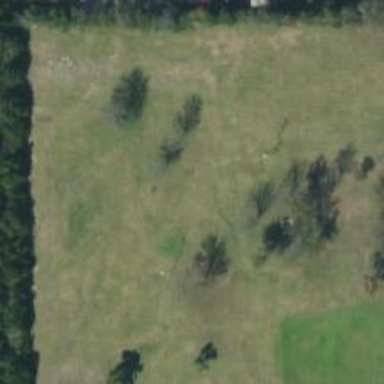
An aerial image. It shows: Grassy plot in zoning area.